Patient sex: M
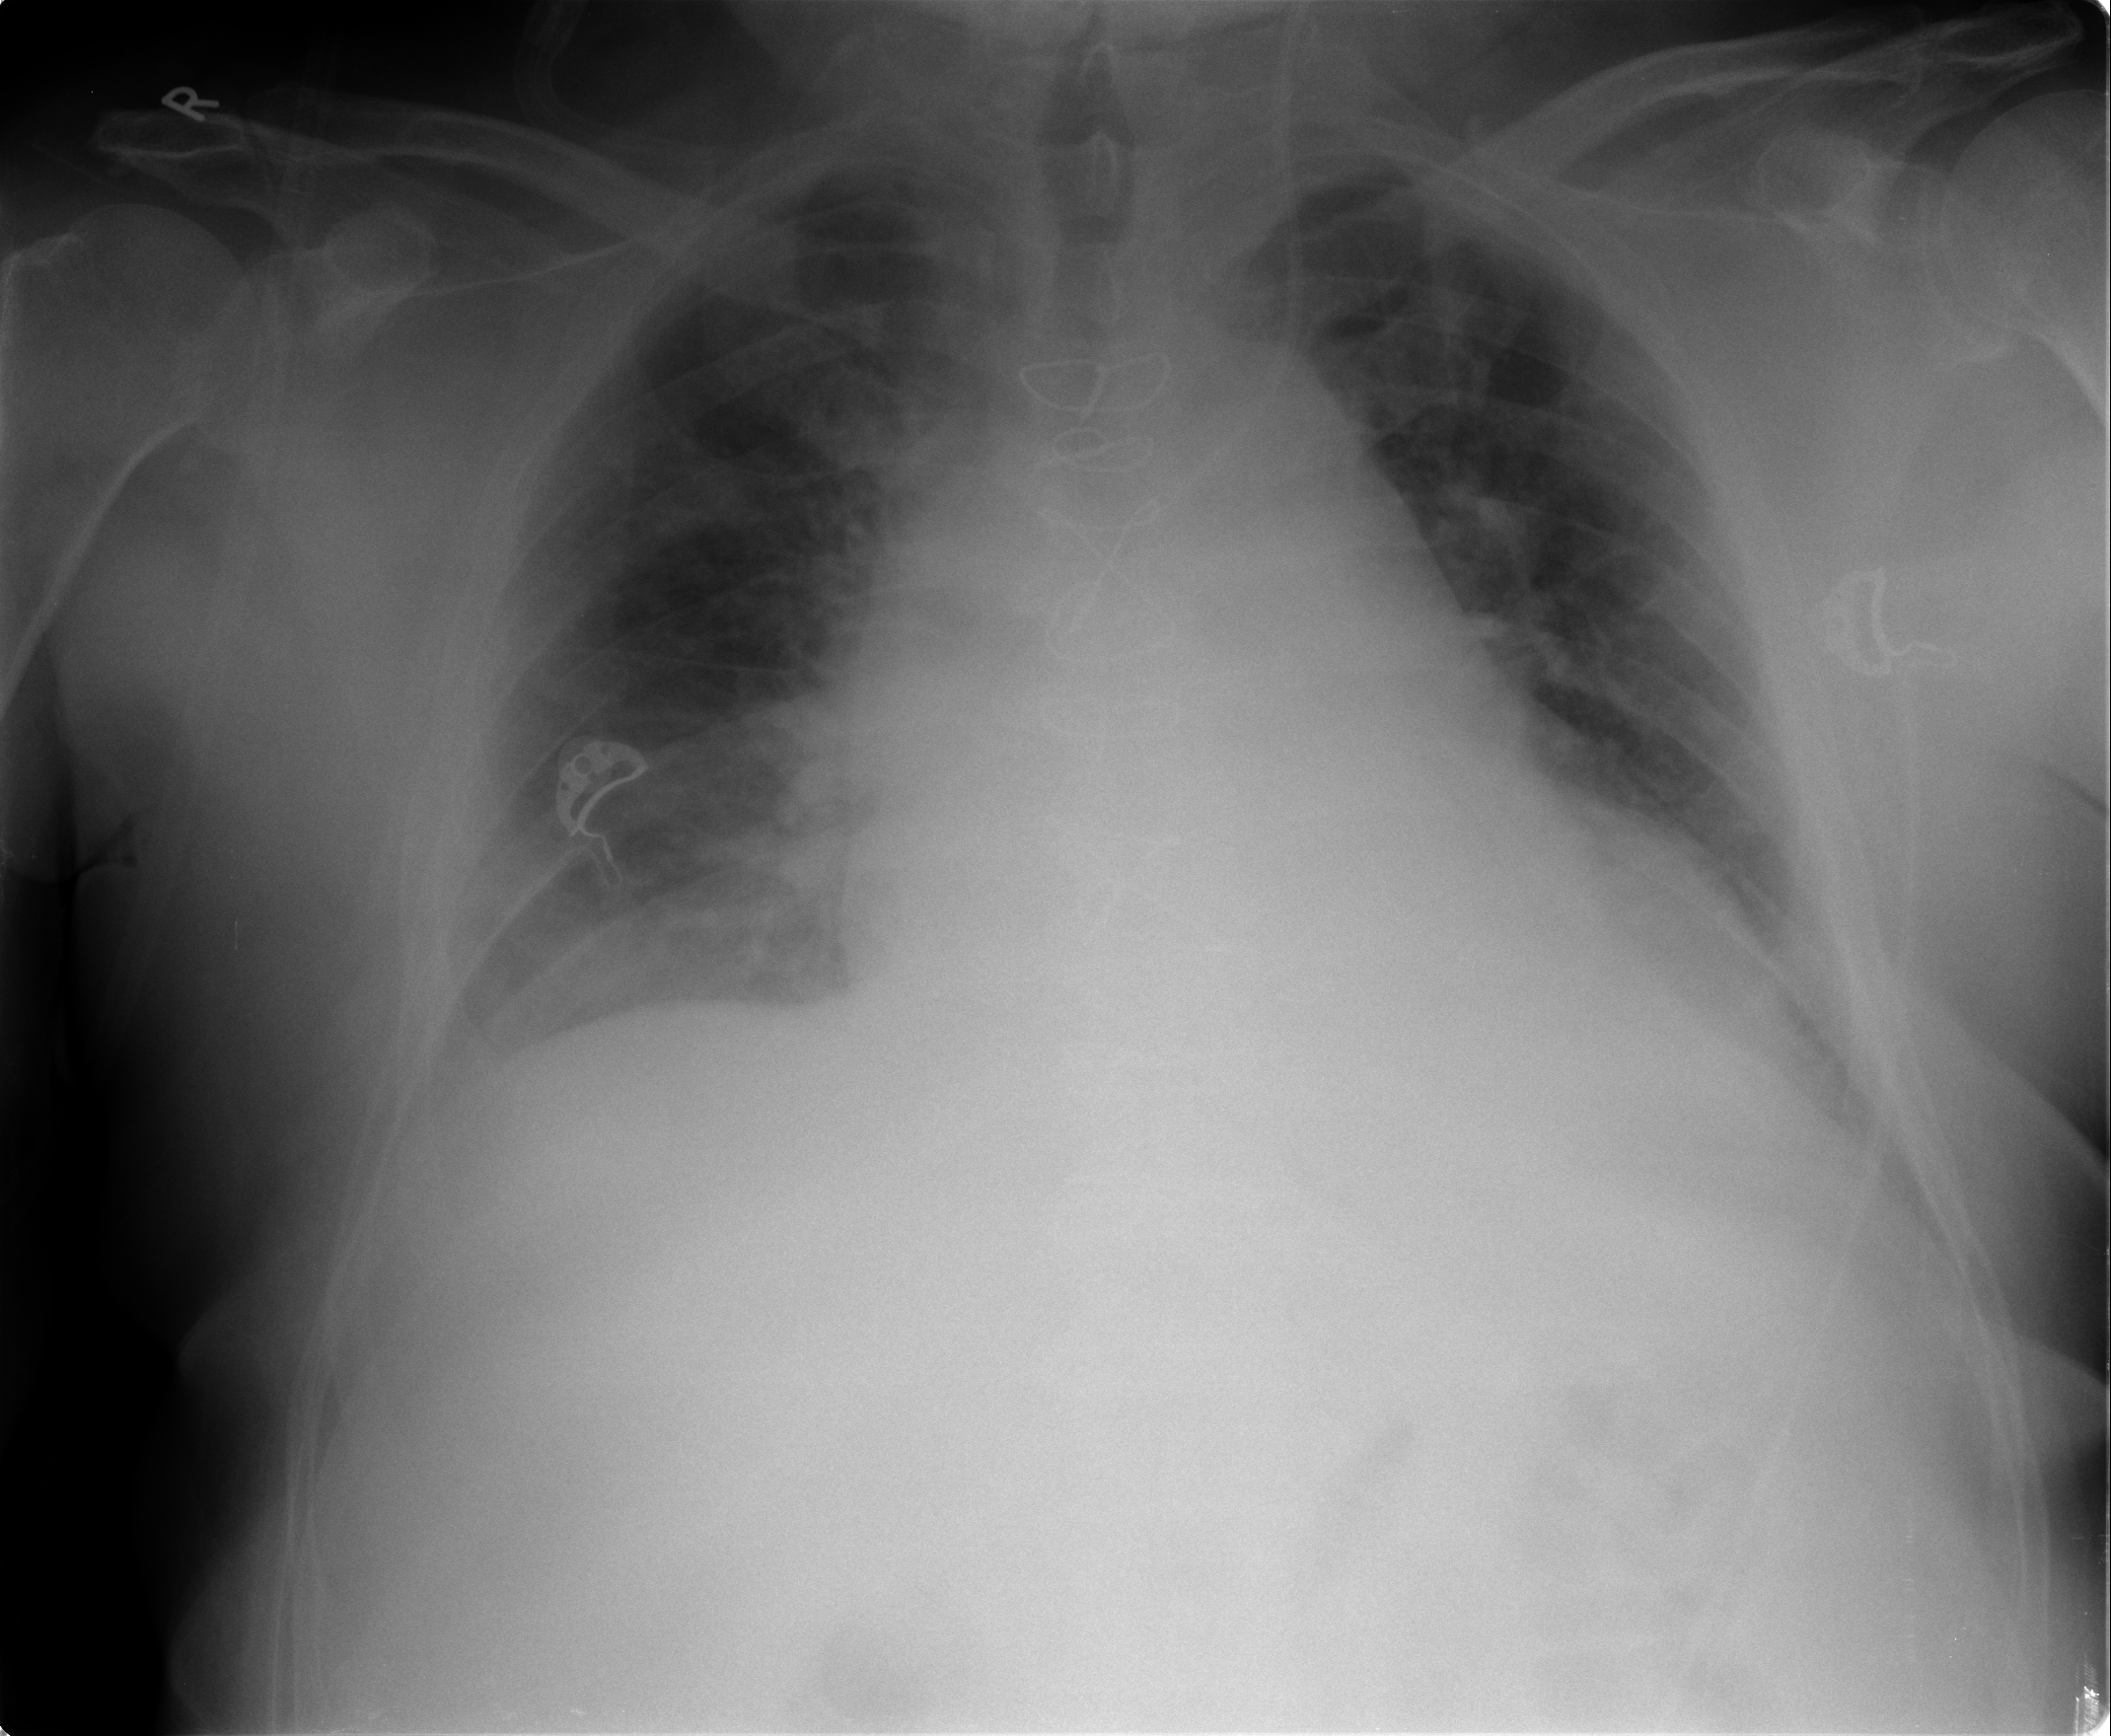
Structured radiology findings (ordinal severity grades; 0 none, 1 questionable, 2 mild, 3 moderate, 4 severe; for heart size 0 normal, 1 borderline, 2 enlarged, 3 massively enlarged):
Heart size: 2
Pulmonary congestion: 0
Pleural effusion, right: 1
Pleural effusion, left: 1
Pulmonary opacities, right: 0
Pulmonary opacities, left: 0
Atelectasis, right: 2
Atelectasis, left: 2